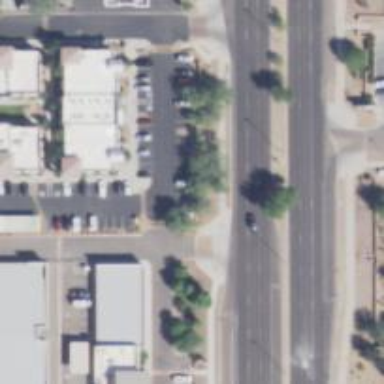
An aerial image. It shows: Unmarked road crossing.